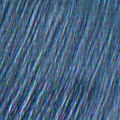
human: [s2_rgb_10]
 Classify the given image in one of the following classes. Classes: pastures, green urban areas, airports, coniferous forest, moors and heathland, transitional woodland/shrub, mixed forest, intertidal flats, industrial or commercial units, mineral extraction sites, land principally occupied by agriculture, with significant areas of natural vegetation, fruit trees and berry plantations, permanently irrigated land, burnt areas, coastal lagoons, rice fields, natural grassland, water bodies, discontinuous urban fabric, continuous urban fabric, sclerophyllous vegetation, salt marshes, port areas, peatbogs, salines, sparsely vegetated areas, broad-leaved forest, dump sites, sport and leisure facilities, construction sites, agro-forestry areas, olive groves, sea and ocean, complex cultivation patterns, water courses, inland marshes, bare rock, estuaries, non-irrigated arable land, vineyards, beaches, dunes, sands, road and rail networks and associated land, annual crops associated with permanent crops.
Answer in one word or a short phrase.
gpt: continuous urban fabric